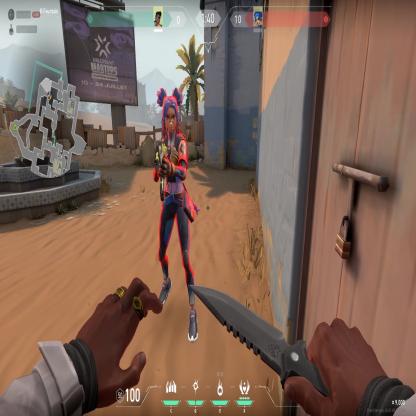
Label: enemy